Question: When using VS Code I'm experiencing unexpected behaviour. When I re-open a file, the editor opens at the previous scroll position.
- -

I expected that the editor would reopen the file back at the top of the file like in other text editors.
I haven't been able to find any settings that would explain this behavior.
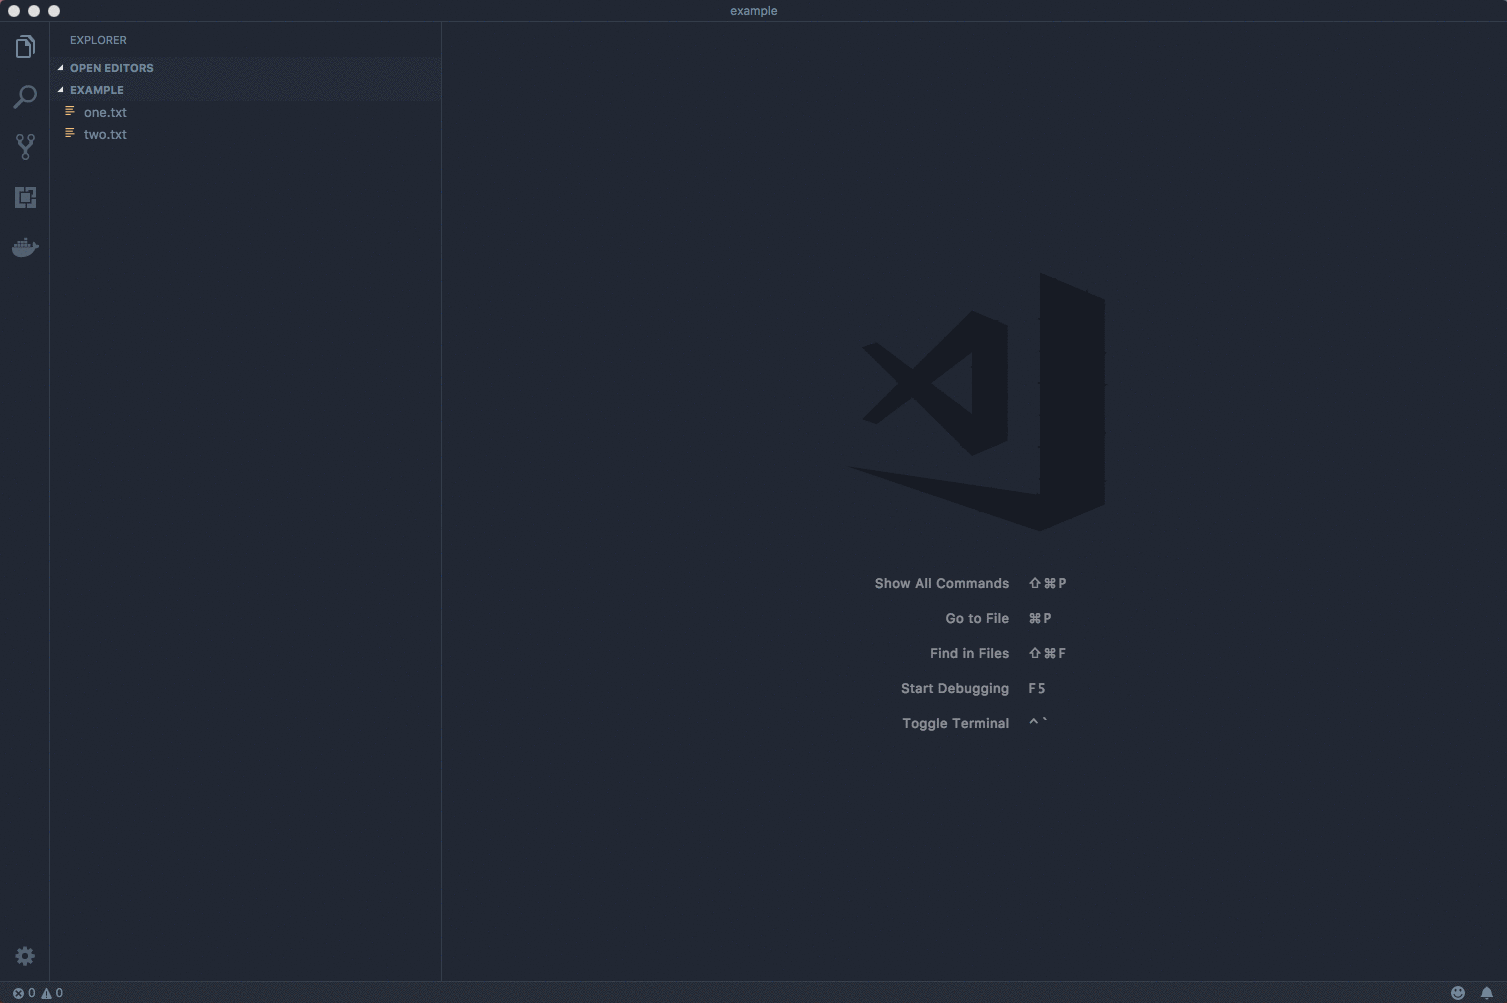
Answer: > unexpected behaviour
It is actually very much the expected behavior: restore the workbench in its exact state.
This is confirmed by <URL> what you want.
> This behavior should be opt-in and disabled by default.
I often open a file, scroll to the bottom looking for something and close it then.
> Now nearly every file I open starts at the bottom instead of the top and in 90% of the times the first thing I do is scroll to the top.
<URL> from Sept. 2018, VSCode 1.28, introduces the setting
'''
'workbench.editor.restoreViewState': {
'type': 'boolean',
'description': nls.localize('restoreViewState',
"Restores the last view state (e.g. scroll position) when re-opening files
after they have been closed."),
'default': true,
},
'''
That fixes the issue.
---
Update <URL>
>
## Allow to configure workbench.editor.restoreViewState per language
> When we close a file and then re-open it, VS Code will restore the cursor position.
> In many cases this is desired.
However, in some cases it is not, therefore it would be useful to provide a setting for this and allow it to be configured differently depending on the language being used.For example: when I run 'git commit' in terminal, the 'COMMIT_EDITMSG' file will open in VS Code.
Ideally my cursor would be positioned at the top so I can start writing my commit message right away. However, many times my cursor is positioned elsewhere, presumably because VS Code is trying to restore it to the position when I closed this file the last time I wrote a commit message.This also happens when I run git rebase --interactive and the rebase todo list is opened in VS Code.
This is now fixed:
> - 'workbench.editor.restoreViewState''markdown'- - - - -